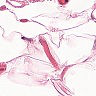
Metastatic tissue present: no